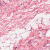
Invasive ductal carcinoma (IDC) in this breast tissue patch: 0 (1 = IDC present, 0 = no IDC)